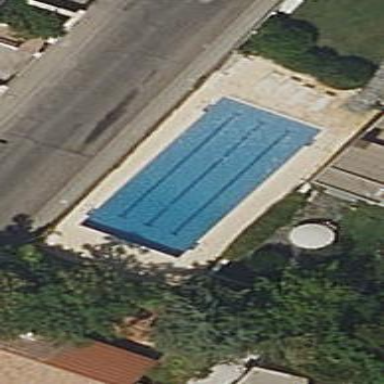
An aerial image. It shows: Swimming pool located in leisure land.